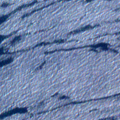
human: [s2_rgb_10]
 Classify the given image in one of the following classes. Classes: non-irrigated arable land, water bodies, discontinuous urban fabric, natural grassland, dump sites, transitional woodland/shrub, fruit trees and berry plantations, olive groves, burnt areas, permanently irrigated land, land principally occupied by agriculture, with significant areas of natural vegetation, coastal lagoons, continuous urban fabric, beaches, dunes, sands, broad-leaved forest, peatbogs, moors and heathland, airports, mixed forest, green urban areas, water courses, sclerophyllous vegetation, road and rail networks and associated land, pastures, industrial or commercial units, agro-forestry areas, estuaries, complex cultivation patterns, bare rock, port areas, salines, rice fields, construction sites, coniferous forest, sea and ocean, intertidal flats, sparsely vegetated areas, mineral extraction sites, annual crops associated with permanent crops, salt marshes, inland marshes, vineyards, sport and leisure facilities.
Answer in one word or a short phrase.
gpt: sea and ocean